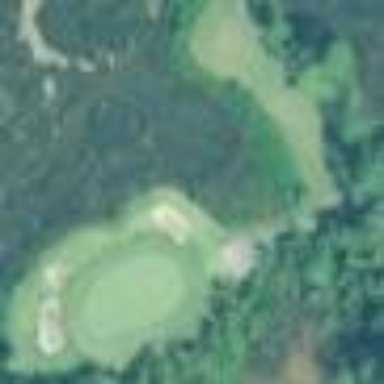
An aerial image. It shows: Area of rough grass used for golf.